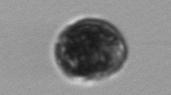
Label: Dinophyceae